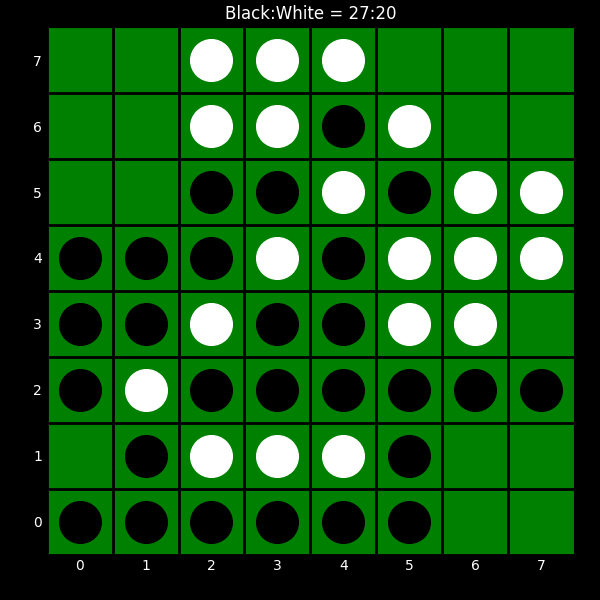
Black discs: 27
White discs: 20